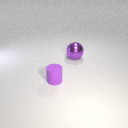
small purple rubber cylinder in front of large purple metal sphere